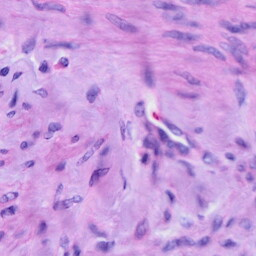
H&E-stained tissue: Cervix